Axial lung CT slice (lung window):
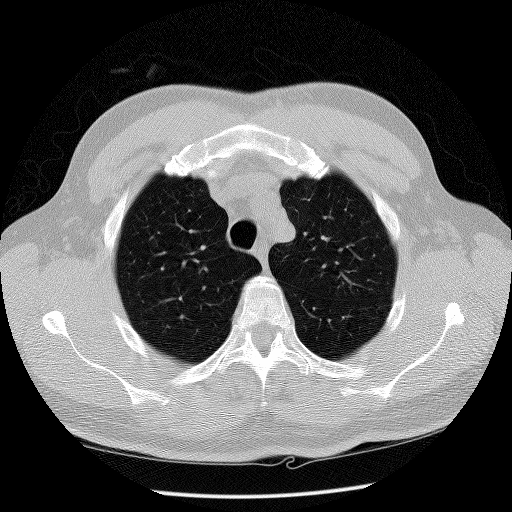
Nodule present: no